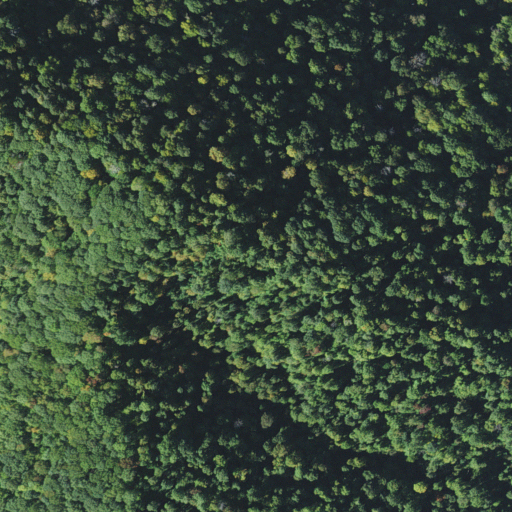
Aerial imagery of mountain in North Carolina named Snakeden Mountain containing only deciduous forest